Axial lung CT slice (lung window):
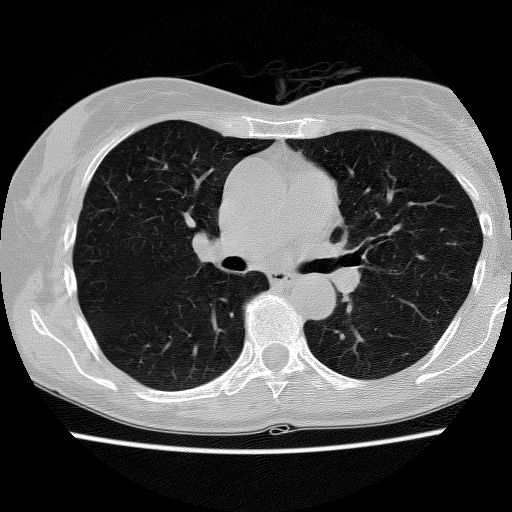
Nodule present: no